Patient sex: F
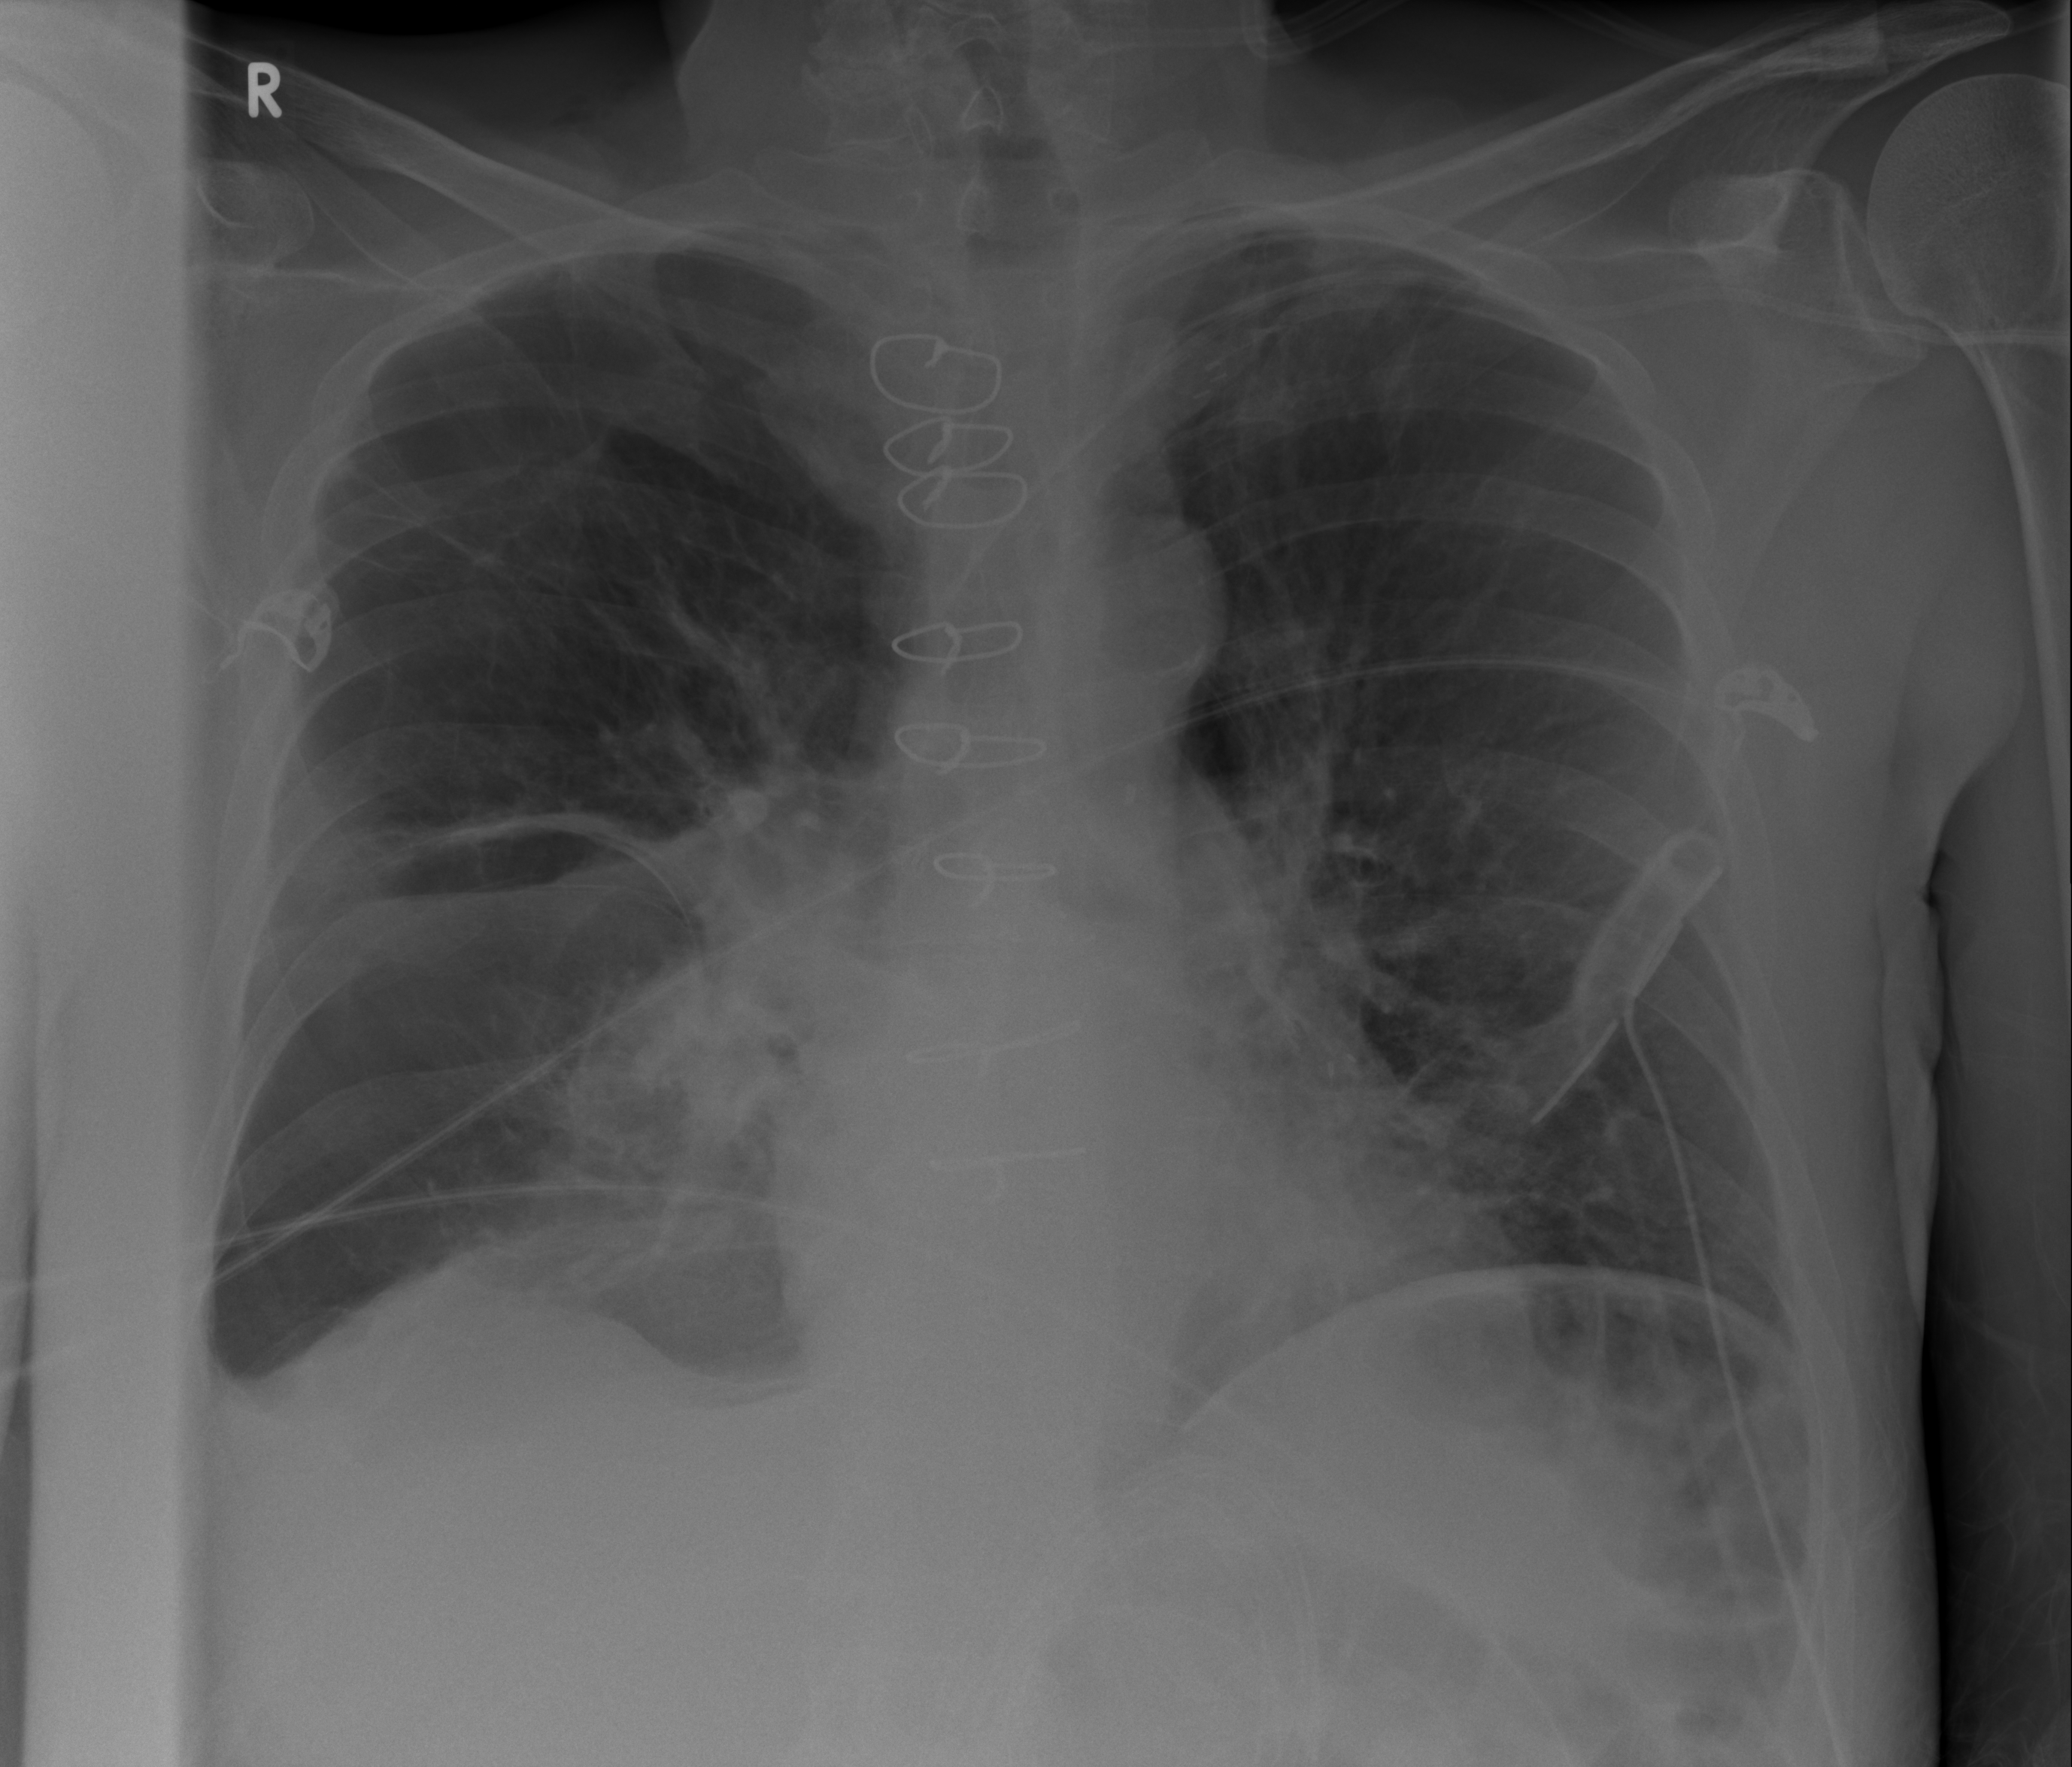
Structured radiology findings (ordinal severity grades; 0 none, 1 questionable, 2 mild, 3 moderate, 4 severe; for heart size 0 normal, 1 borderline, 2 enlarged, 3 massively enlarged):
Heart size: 0
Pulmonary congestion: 0
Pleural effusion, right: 2
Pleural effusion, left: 0
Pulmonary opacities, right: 0
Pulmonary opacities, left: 0
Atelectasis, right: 3
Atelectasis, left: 2